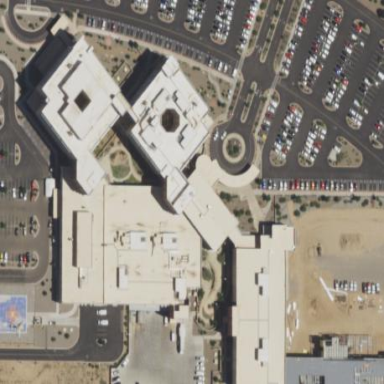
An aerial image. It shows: Hospital providing healthcare services.